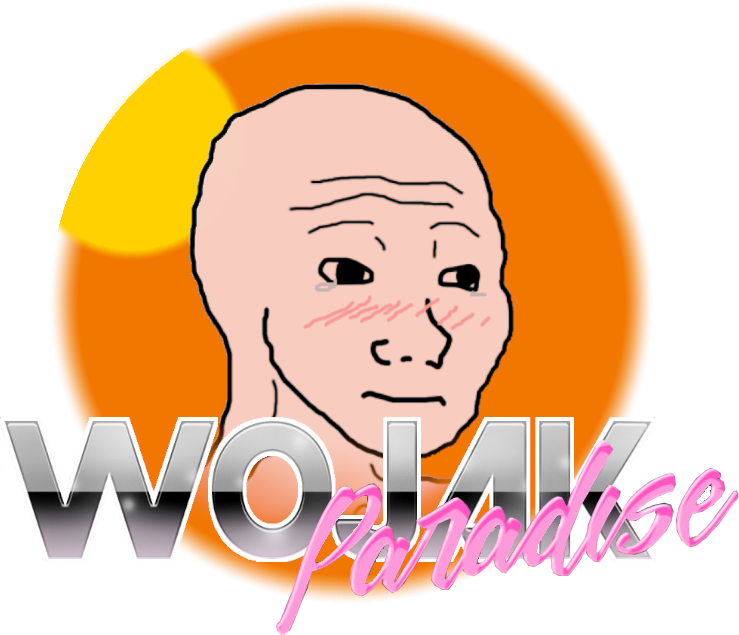
Label: 5_Bloomer